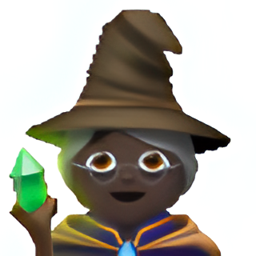
Name: woman mage dark skin tone
Emoji: 🧙🏿‍♀️
Group: People & Body
Sub-group: person-fantasy